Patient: sex M, age 63
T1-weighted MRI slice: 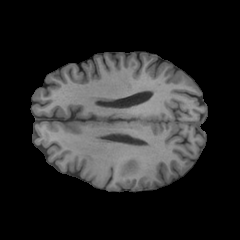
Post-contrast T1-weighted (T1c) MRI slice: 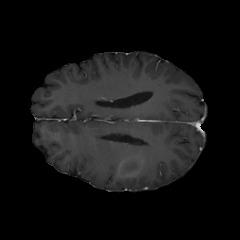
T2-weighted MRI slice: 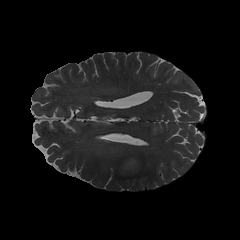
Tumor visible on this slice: yes
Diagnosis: Glioblastoma, IDH-wildtype
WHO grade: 4